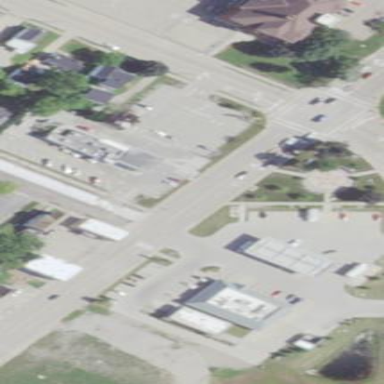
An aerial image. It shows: Fuel station.